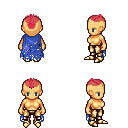
a pixel art fantasy rpg character, female body template, human, tanned skin, blue tattered cape, gold greaves, ruby red short mohawk hairstyle, gold boots, four views (front, back, left, right), 2x2 character sprite sheet, small pixel art, hard edges, no anti-aliasing